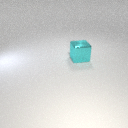
large cyan metal cube